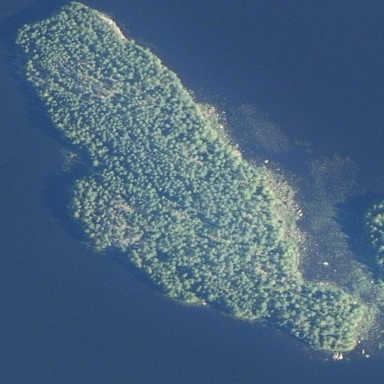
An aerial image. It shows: Islet.